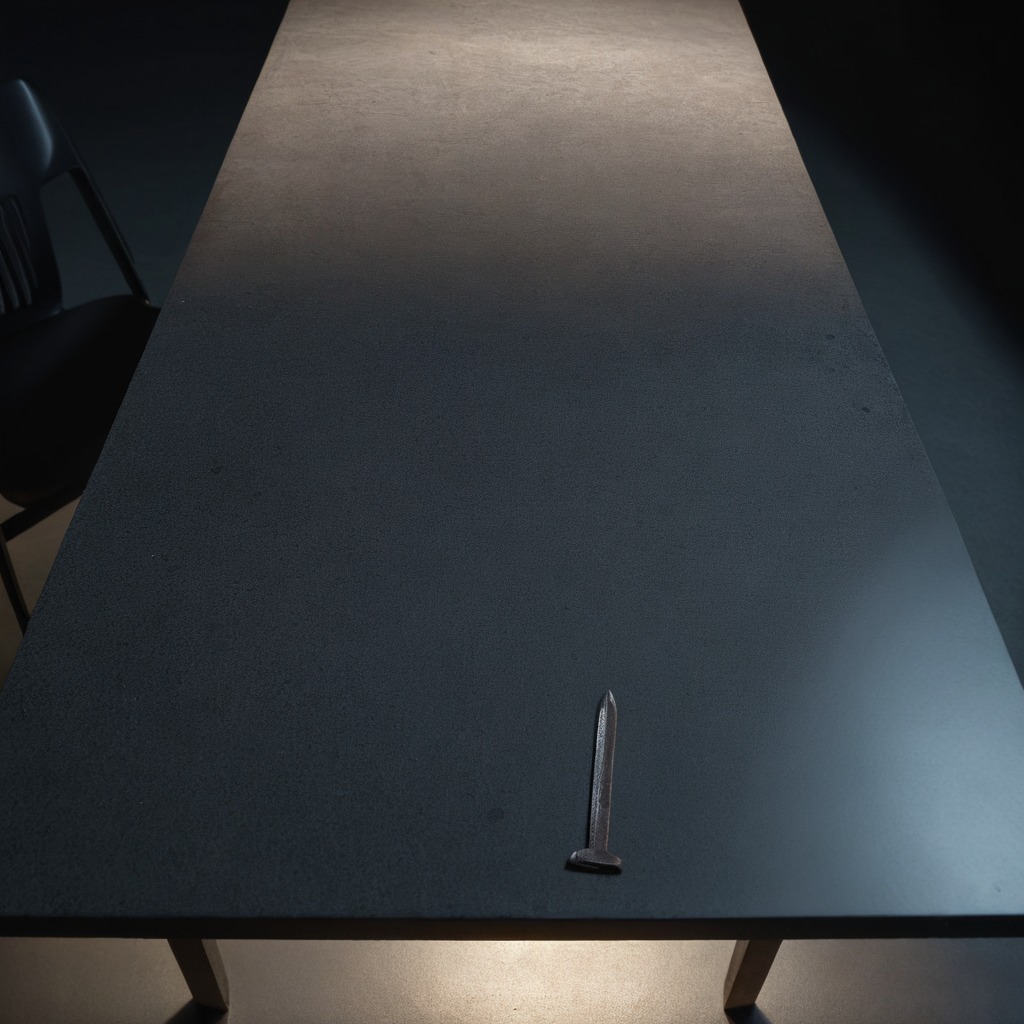
An iron nail is lying on the clean granite table inside a workshop at night dim ambient light soft shadows worn but